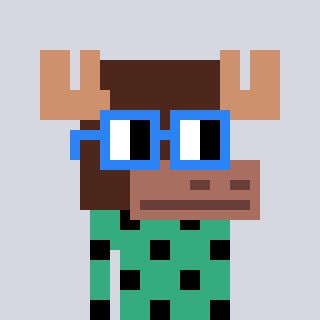
a pixel art character with square blue glasses, a moose-shaped head and a teal-colored body on a cool background